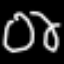
Label: line